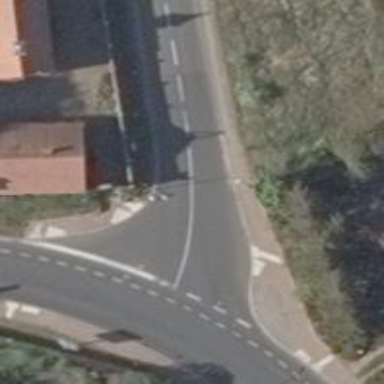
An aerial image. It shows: Secondary road with paved surface.